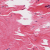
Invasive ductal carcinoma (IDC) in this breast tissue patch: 0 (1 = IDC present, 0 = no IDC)